Question:
When I attempt to use OpenFeint with cocos2d, I get compilation errors like those shown in the screenshot. How can I fix these errors?
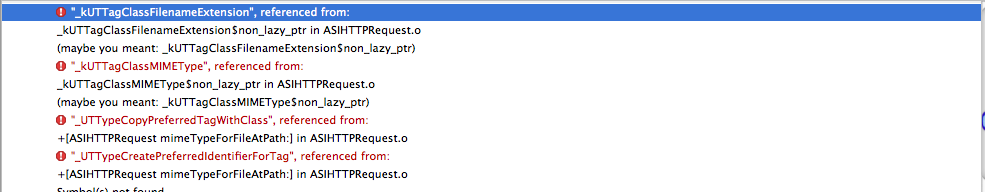
Answer: Add Framework 'MobileCoreServices.framework' to your Xcode project.
To elaborate, these are the frameworks that you have to add to your project in addition to other frameworks that Cocos2D or your app uses:
- - - - - - - - - - - - - - -
Reference: <URL>